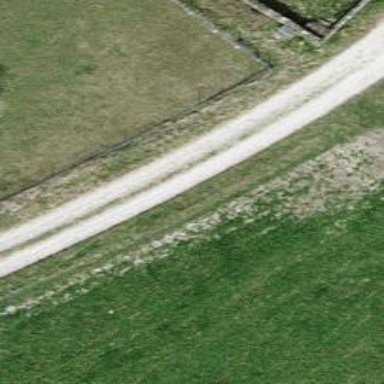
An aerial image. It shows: Service road with no sidewalk.